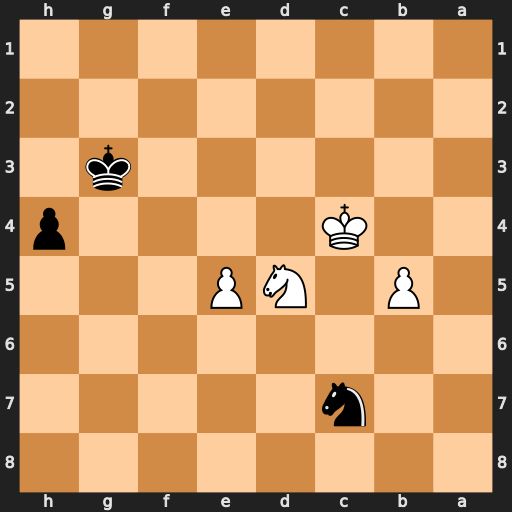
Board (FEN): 8/2n5/8/1P1NP3/2K4p/6k1/8/8
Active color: b
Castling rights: -
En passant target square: -
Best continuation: Nxd5 Kxd5 h3 Kd6 h2 e6 h1=Q